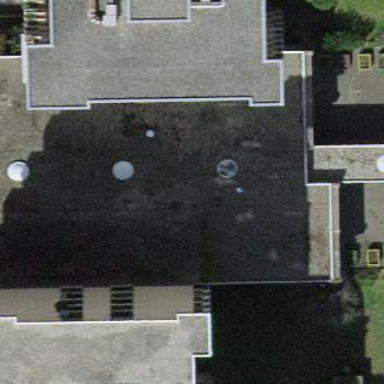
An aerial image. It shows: School building.